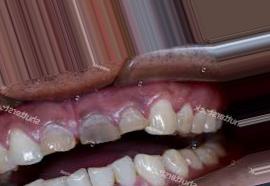
Condition: Tooth Discoloration